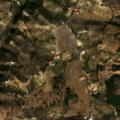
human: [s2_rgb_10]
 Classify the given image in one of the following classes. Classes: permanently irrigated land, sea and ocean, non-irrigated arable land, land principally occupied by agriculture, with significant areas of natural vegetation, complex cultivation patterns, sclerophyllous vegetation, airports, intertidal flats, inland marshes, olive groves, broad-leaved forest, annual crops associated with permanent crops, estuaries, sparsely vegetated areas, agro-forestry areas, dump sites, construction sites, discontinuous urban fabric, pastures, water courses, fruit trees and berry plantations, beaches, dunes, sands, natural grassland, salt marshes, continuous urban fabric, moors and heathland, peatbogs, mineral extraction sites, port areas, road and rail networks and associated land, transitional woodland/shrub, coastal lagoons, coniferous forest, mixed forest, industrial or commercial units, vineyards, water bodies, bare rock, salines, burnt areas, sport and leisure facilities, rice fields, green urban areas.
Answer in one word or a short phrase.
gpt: discontinuous urban fabric, non-irrigated arable land, olive groves, complex cultivation patterns